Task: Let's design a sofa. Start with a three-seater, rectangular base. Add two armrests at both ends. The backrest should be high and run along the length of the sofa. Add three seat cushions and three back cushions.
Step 80:
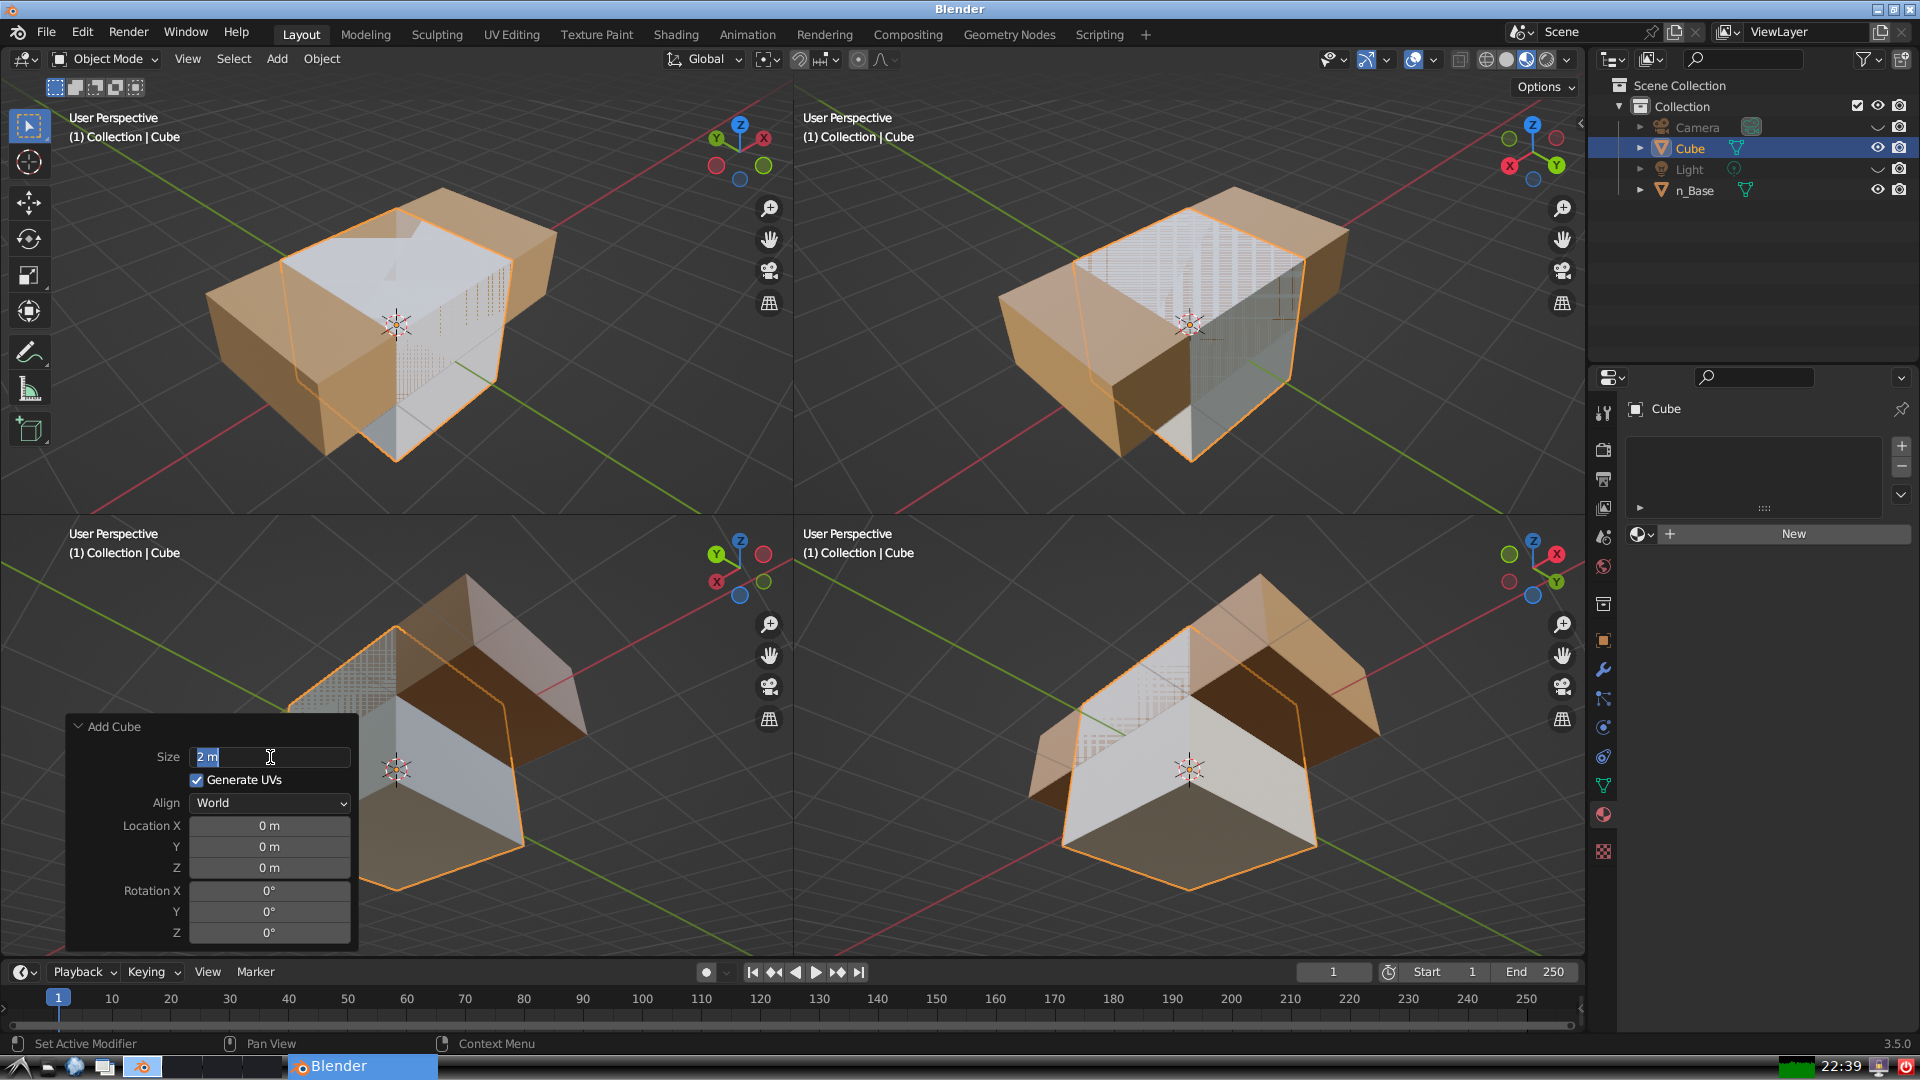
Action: input_text: 2